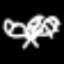
Label: angel